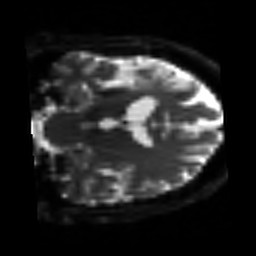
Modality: sbref
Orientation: coronal
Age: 41
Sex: male
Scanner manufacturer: siemens
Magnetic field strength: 3 T
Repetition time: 3.2 s
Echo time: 0.081 s